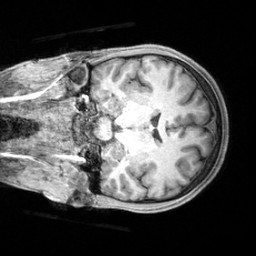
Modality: T1w
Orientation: coronal